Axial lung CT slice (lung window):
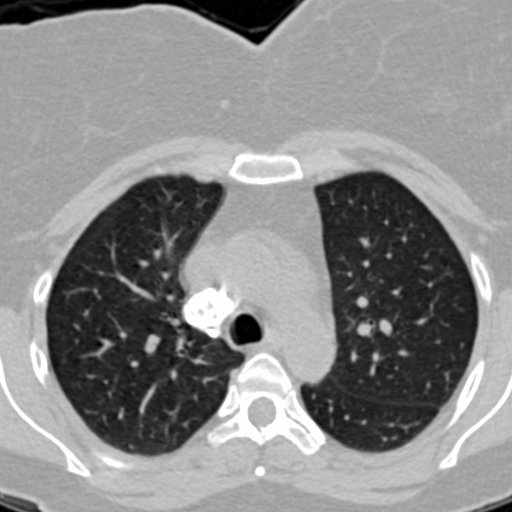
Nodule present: no